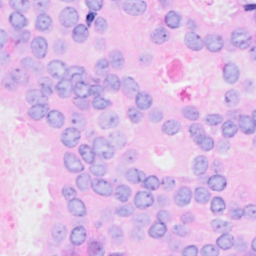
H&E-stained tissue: Breast